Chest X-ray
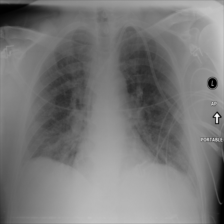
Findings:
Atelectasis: negative
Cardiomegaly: negative
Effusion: negative
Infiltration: negative
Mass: negative
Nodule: negative
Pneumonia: negative
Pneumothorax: negative
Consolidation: negative
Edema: positive
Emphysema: negative
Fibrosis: negative
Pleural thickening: negative
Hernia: negative